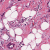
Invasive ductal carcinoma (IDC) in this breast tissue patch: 1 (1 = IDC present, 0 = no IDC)